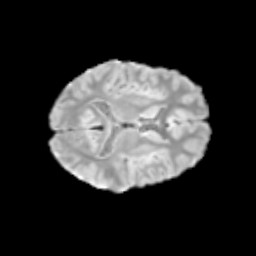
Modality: T2w
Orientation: axial
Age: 9
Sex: male
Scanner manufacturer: siemens
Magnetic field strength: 3 T
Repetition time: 3.8 s
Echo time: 0.07 s